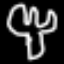
Label: fork